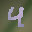
Label: 4